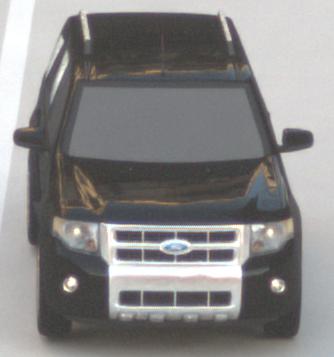
Make: Ford
Model: Escape Hybrid
Detailed model: -
Model produced from: 2004
Model produced until: 2012
Doors: 5
Color: black
Road condition: dry road
Daytime: sunrise or sunset
Contrast: low contrast